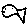
Label: fish